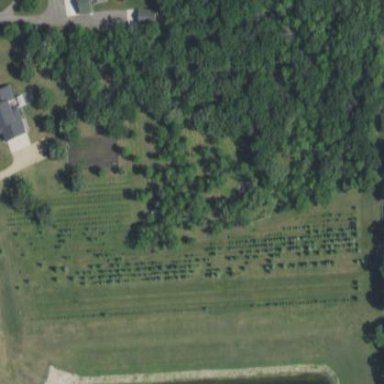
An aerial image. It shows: Plant nursery specializing in trees.